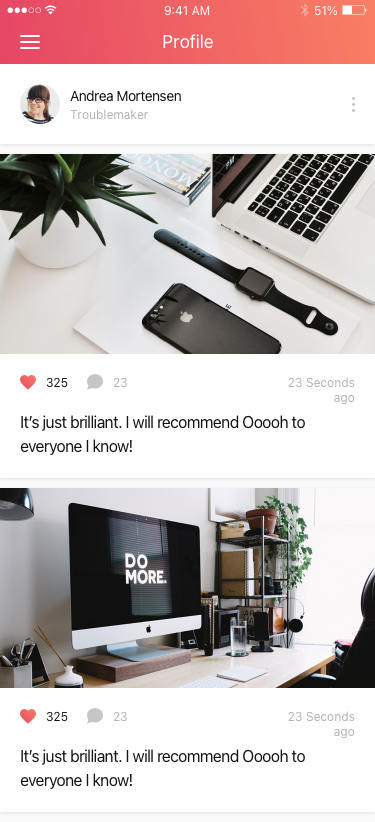
Text in this UI design:
It’s just brilliant. I will recommend Ooooh to everyone I know!
23 Seconds ago
23
325
It’s just brilliant. I will recommend Ooooh to everyone I know!
23 Seconds ago
23
325
Andrea Mortensen
Troublemaker
Profile